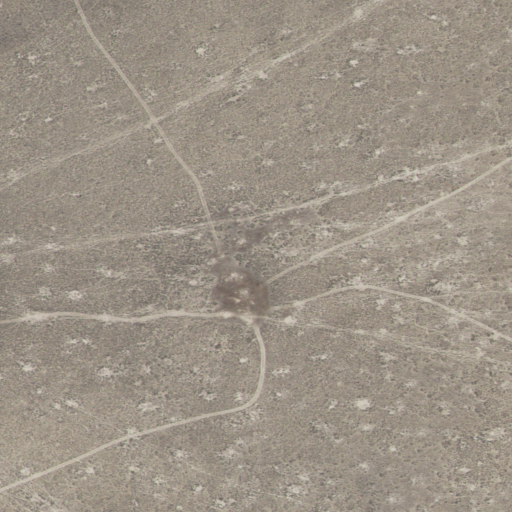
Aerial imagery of mountain in Idaho named Catholic Butte containing shrub and grassland